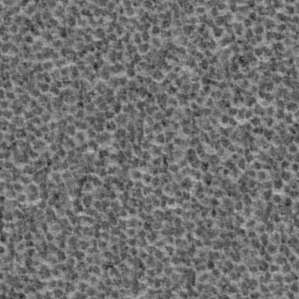
Label: frost